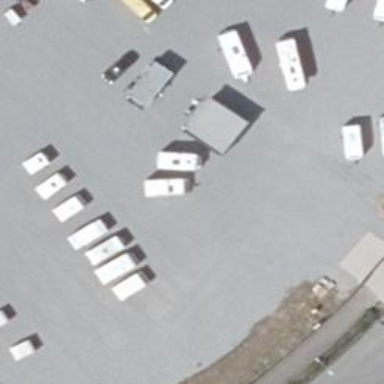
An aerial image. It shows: Industrial area with caravan shop.